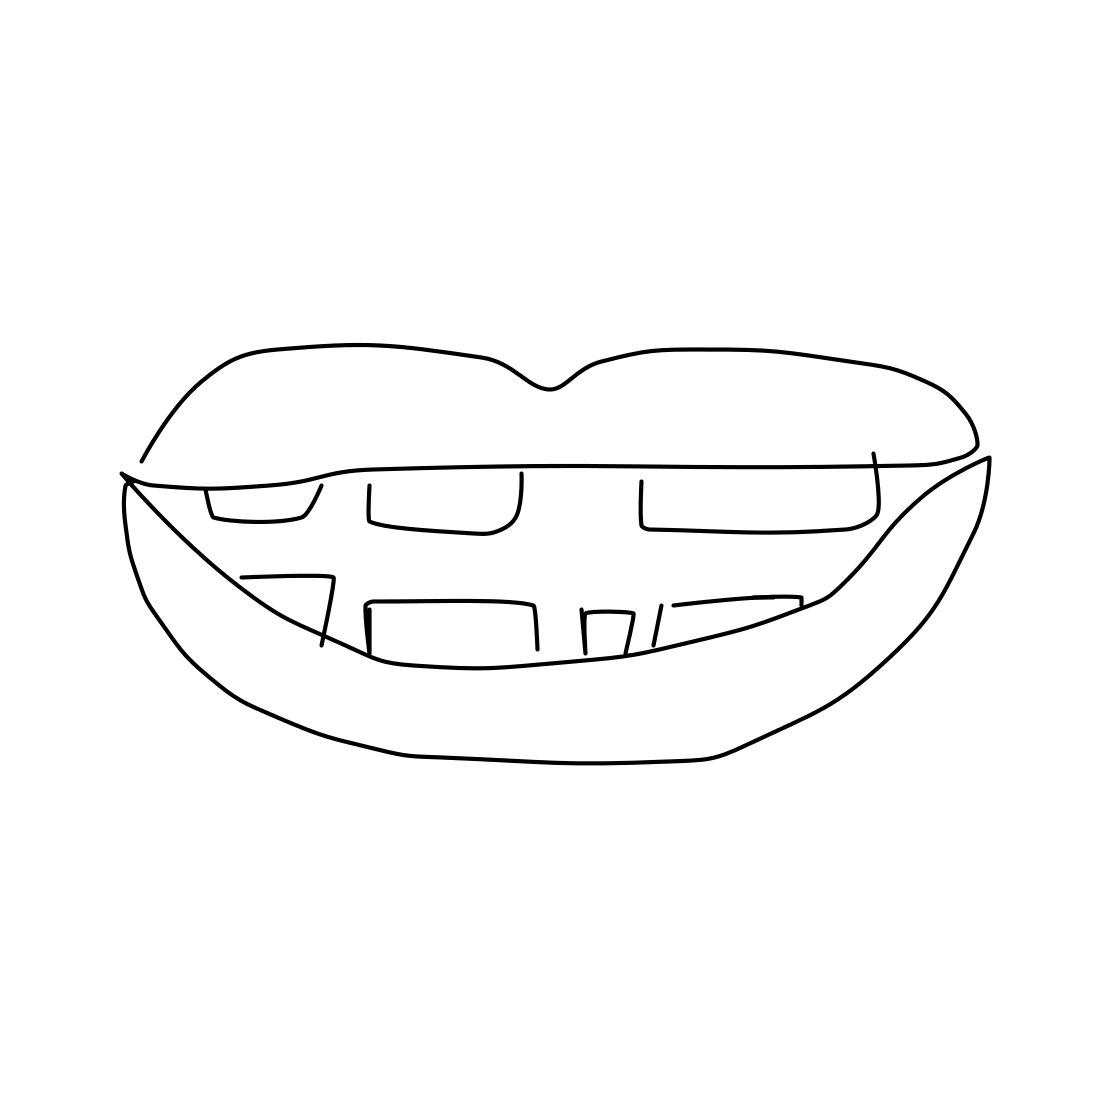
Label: mouth